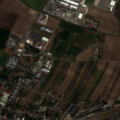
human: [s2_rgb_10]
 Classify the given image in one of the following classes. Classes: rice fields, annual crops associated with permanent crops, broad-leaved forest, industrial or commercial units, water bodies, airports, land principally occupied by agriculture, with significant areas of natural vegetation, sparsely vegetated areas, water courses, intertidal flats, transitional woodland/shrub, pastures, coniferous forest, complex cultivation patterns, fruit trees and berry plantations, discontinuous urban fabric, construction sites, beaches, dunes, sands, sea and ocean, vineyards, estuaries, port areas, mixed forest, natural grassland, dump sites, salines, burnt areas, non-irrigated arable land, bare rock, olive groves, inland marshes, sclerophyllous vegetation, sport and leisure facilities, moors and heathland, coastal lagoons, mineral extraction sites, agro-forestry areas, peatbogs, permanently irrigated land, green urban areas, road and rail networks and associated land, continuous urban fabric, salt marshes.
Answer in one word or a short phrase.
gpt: discontinuous urban fabric, industrial or commercial units, non-irrigated arable land, broad-leaved forest